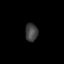
Tissue: skin
Cell type: Epithelial cells
Senescence score: 0.2703
Nuclear area (px): 227
Mean DAPI intensity: 63.916